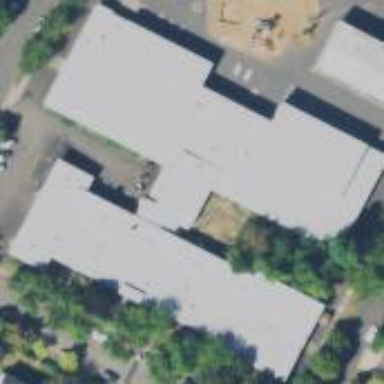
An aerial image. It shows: School building.